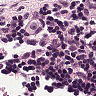
Metastatic tissue present: yes